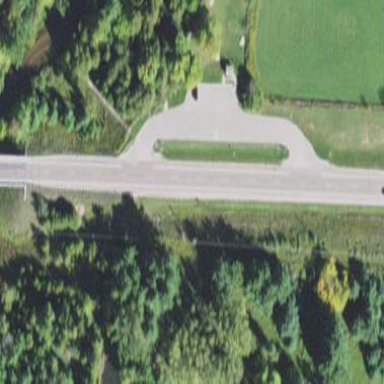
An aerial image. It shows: Rest area along the road.